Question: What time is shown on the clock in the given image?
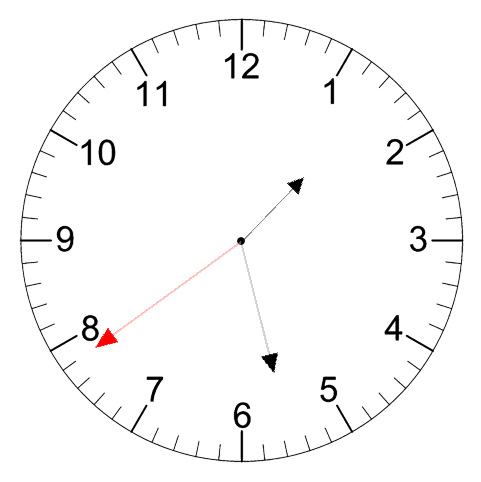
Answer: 01:27:39